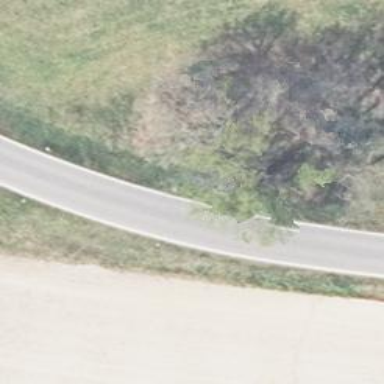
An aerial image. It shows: Secondary road with asphalt surface.